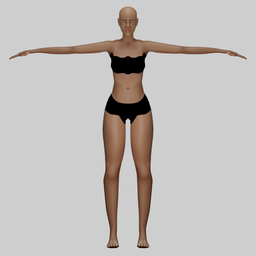
Label: people